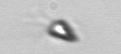
Label: Pyramimonas